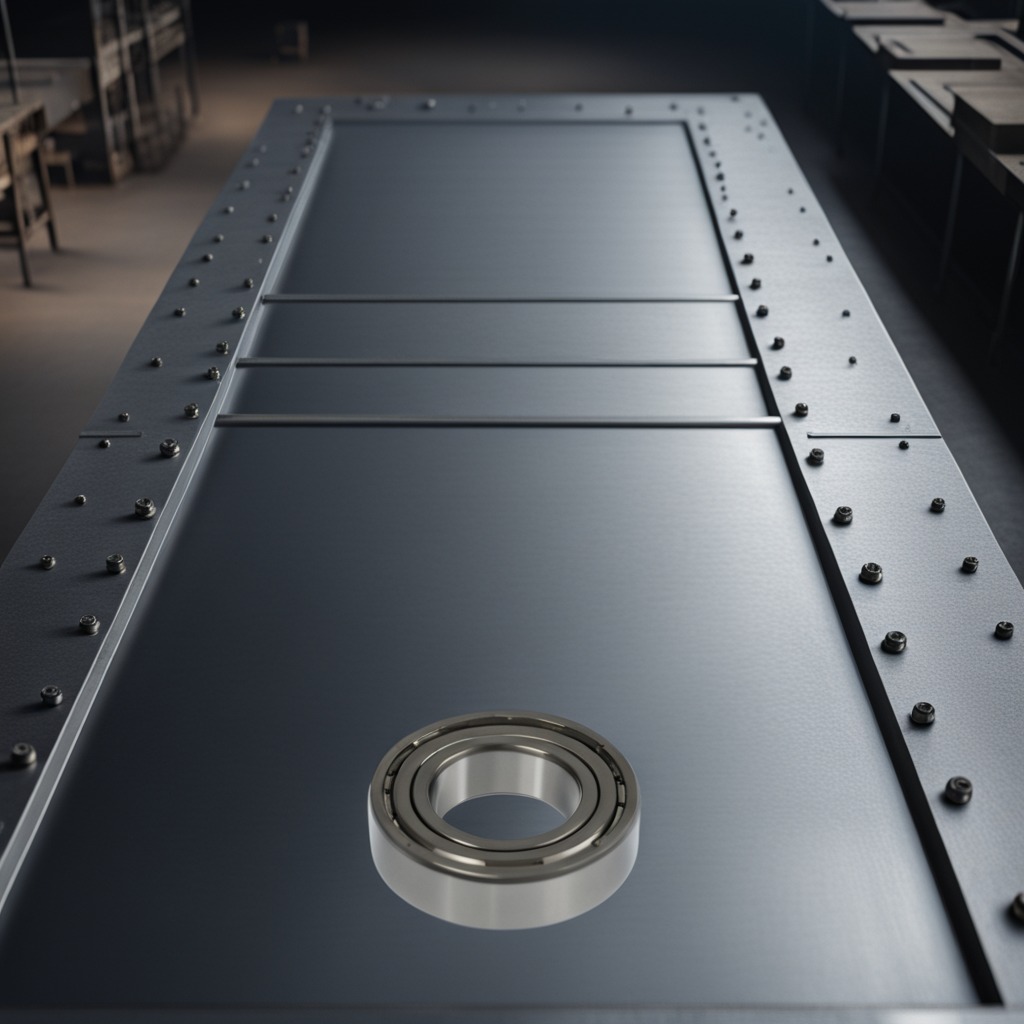
A metal ball bearing lies on a cold steel table in a mining workshop gritty textures.